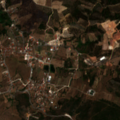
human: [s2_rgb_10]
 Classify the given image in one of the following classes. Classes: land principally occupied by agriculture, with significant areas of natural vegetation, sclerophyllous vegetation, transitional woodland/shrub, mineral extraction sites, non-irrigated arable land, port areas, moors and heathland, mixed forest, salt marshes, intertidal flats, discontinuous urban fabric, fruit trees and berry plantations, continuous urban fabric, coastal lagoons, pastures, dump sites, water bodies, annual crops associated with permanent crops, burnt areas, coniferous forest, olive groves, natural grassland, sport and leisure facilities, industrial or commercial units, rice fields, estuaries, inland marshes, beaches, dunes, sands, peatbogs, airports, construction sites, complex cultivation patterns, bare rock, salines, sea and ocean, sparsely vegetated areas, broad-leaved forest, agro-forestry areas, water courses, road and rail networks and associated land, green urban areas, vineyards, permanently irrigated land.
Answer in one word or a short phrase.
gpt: discontinuous urban fabric, olive groves, annual crops associated with permanent crops, complex cultivation patterns, mixed forest, moors and heathland, transitional woodland/shrub